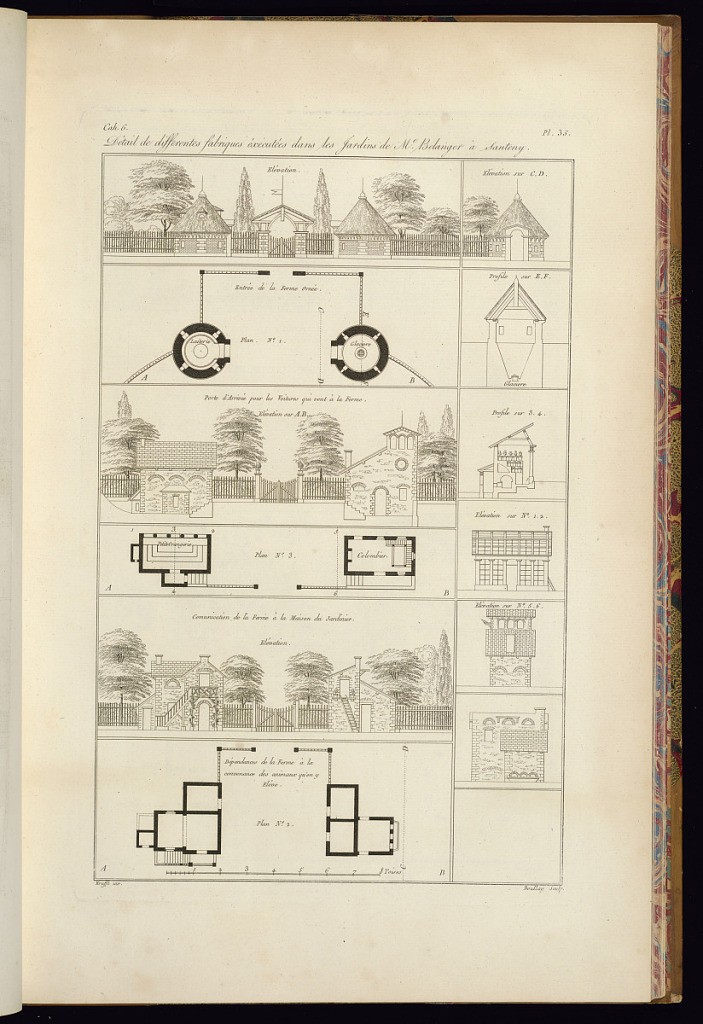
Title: Détail de differentes fabriques éxécutées dans les Jardins de Me. Belanger à Santeny
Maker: Jean-Charles Krafft, French, 1764 - 1833
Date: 1812
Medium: Etching and engraving on paper
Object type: Print
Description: An architectural print illustrating various garden buildings, including seven exterior elevations, two sectional or side views, and three floor plans. The plate is titled, numbered, and signed.